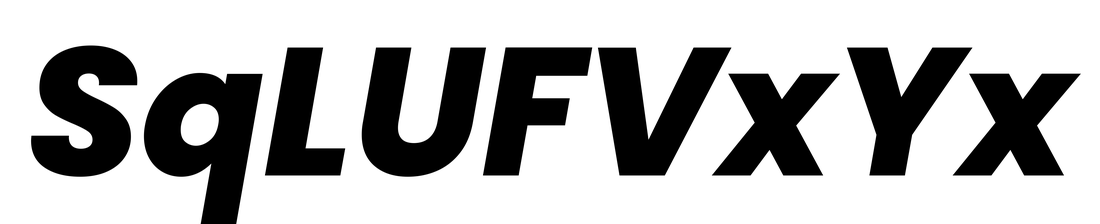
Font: Poppins-ExtraBoldItalic